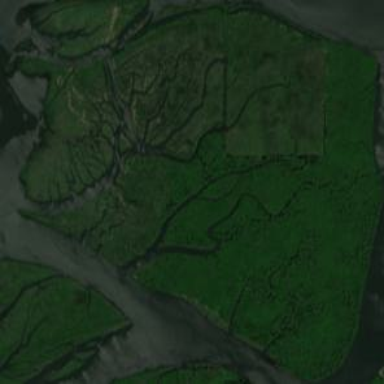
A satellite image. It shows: Saltmarsh wetland area.